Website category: camera
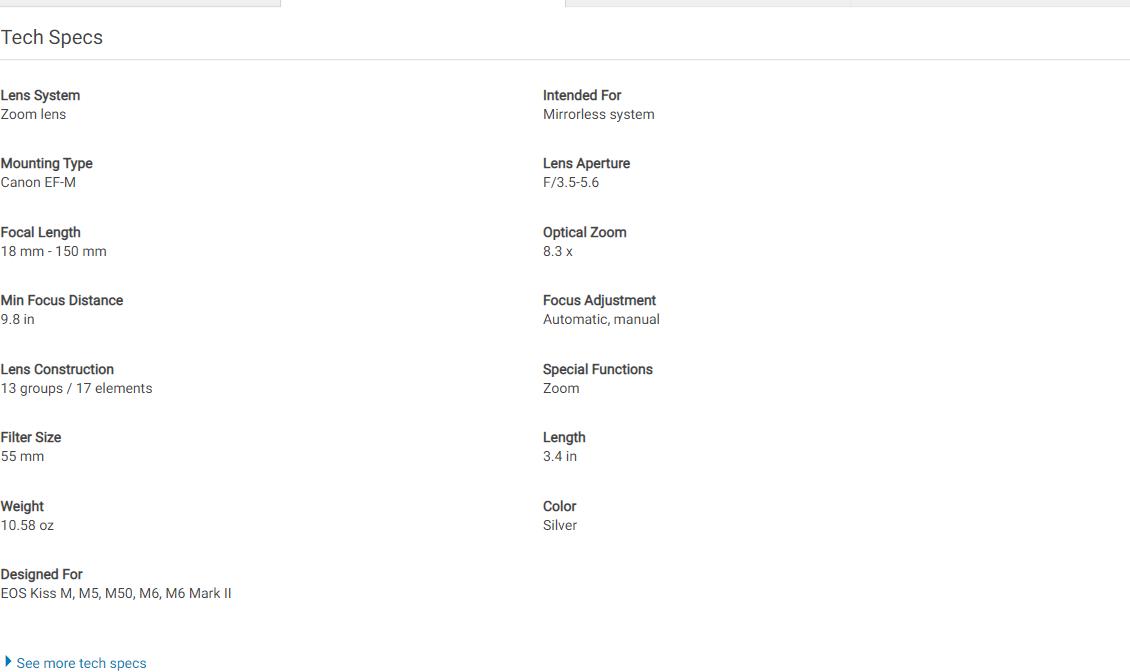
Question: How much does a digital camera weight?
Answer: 10.58 oz

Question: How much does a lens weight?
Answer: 10.58 oz

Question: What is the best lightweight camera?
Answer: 10.58 oz

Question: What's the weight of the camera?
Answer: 10.58 oz

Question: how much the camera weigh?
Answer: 10.58 oz

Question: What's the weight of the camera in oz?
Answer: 10.58 oz

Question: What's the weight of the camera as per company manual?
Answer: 10.58 oz